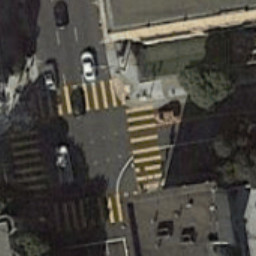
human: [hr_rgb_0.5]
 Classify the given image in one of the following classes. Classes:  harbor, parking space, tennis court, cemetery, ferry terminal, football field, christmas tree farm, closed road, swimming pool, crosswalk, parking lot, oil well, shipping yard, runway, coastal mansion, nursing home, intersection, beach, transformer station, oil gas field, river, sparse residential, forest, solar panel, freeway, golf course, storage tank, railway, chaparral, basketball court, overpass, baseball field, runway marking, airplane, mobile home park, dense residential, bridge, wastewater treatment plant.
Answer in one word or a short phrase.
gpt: crosswalk